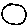
Label: circle